Field crop: maize
Growth stage: 2
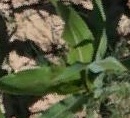
Species: maize